Field crop: maize
Growth stage: 2
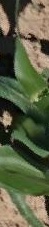
Species: maize